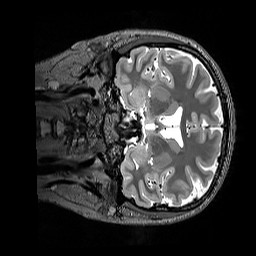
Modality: T2w
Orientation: coronal
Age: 24
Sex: female
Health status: healthy
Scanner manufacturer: siemens
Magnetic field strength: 3 T
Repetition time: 3.2 s
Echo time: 0.568 s